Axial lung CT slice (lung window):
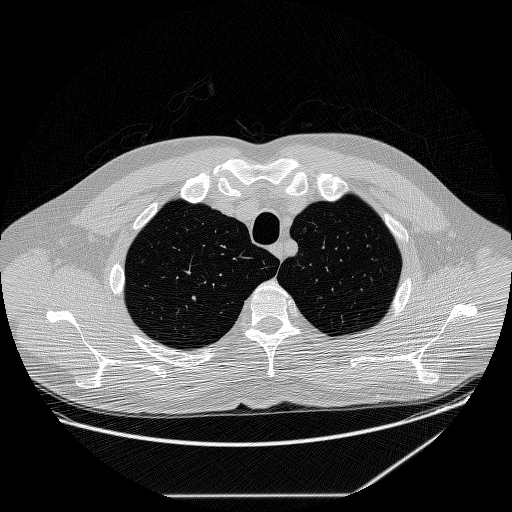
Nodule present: no